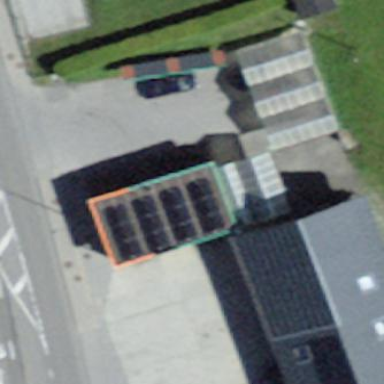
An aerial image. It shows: Building housing car wash facility.